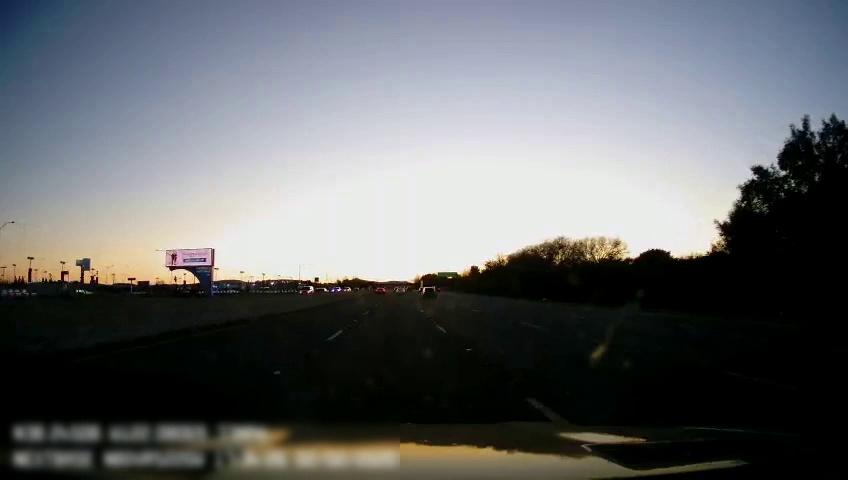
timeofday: Day
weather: Sunny
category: Drivable Space
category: Vehicles | SUV
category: Vehicles | Van
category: Vehicles | Car
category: Vehicles | Truck
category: Lanes | Current Lane
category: Lanes | Alternate Lane
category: Lanes | Alternate Lane
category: Lanes | Current Lane
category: Lanes | Alternate Lane
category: Lanes | Alternate Lane
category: Traffic | Signs